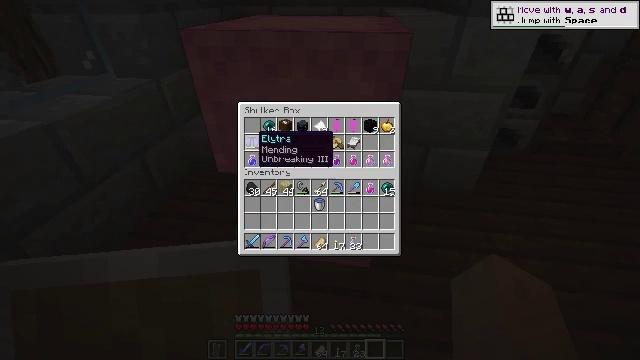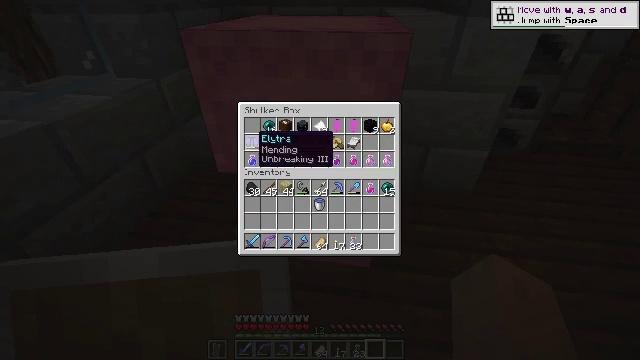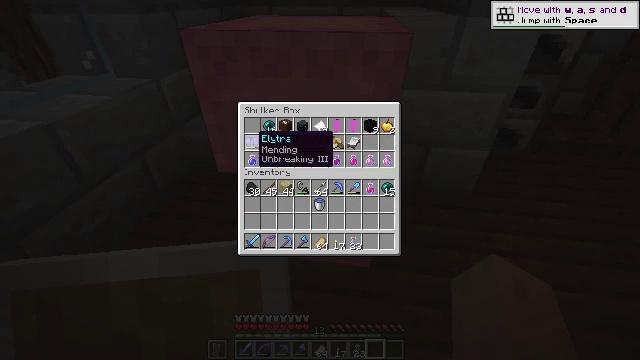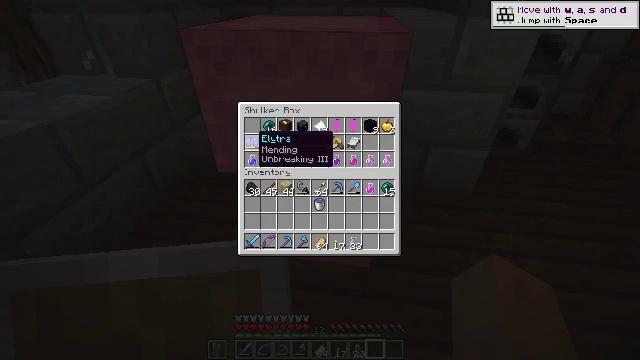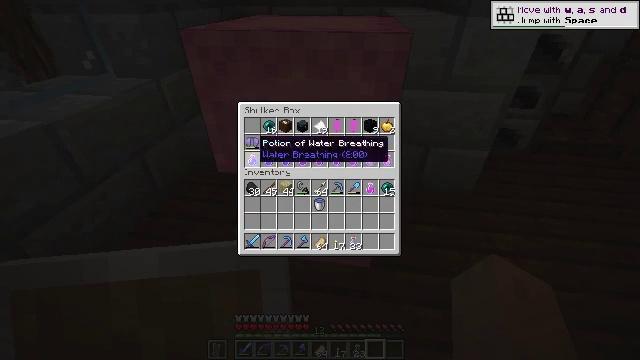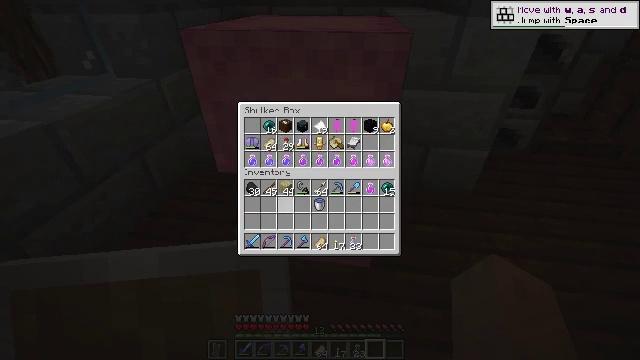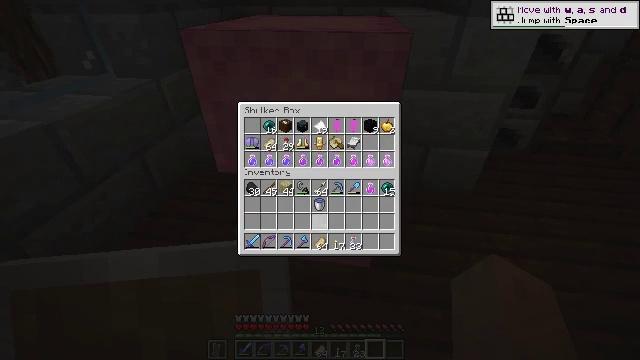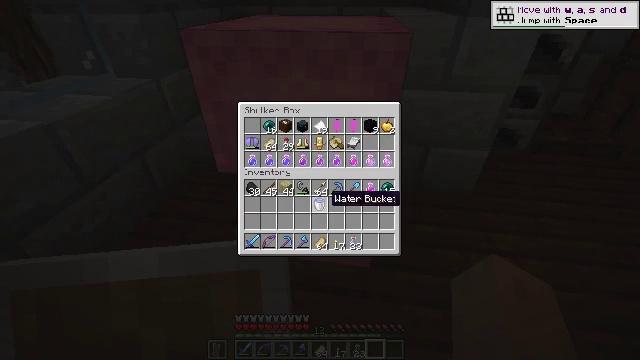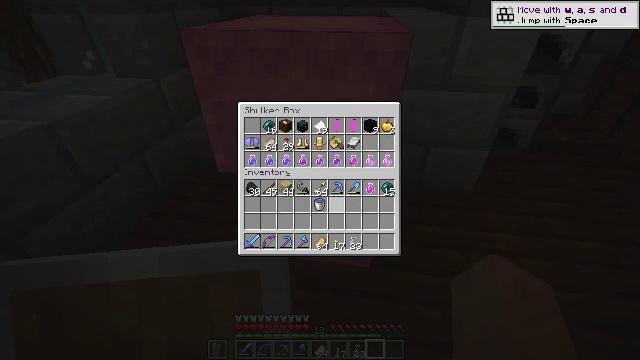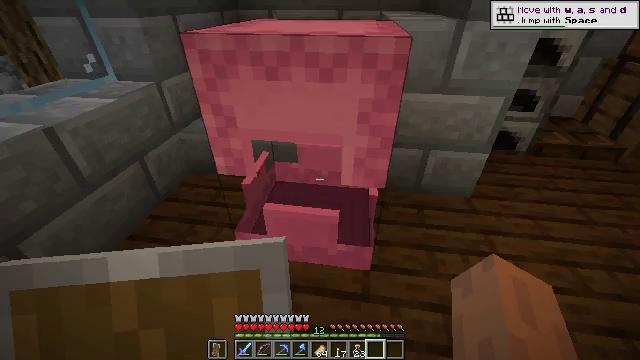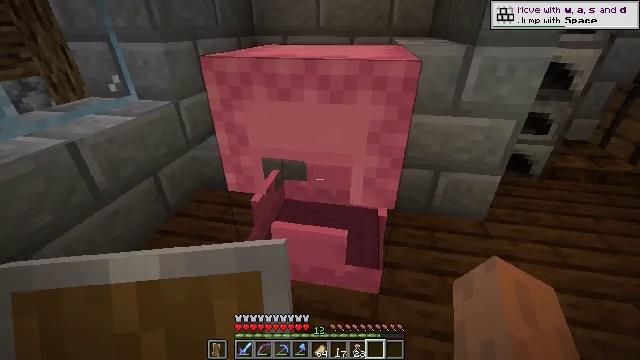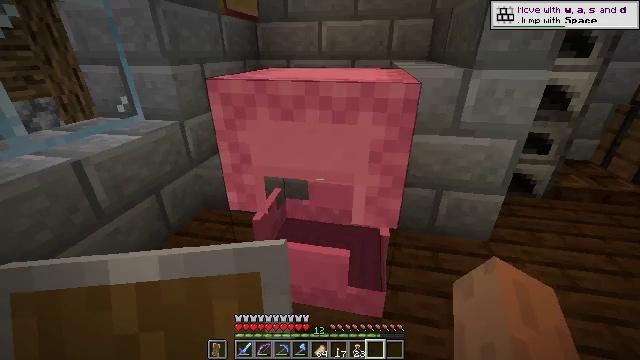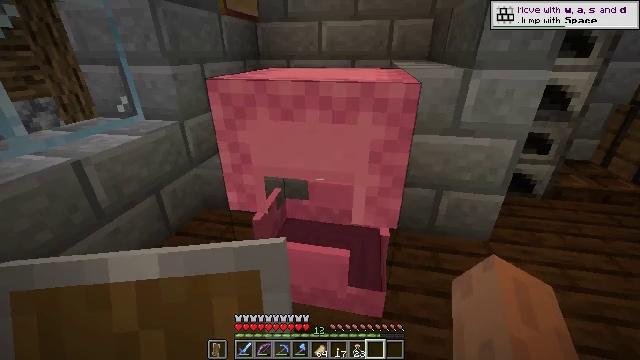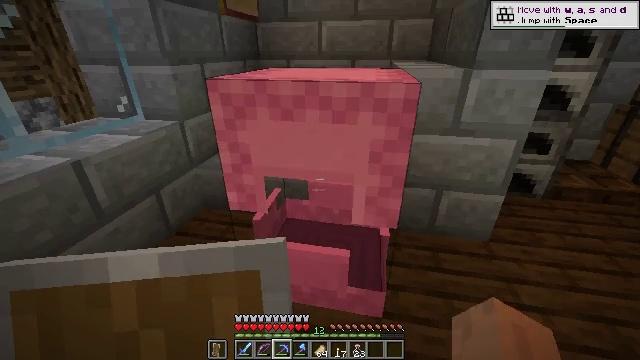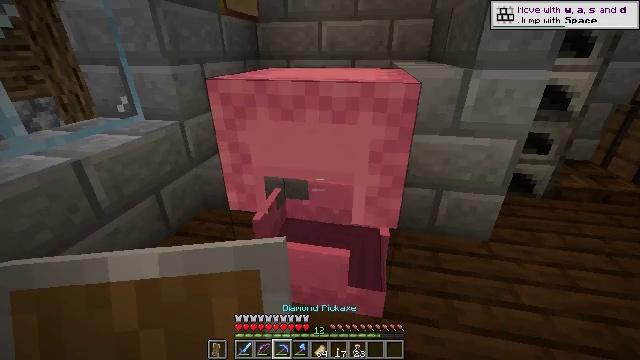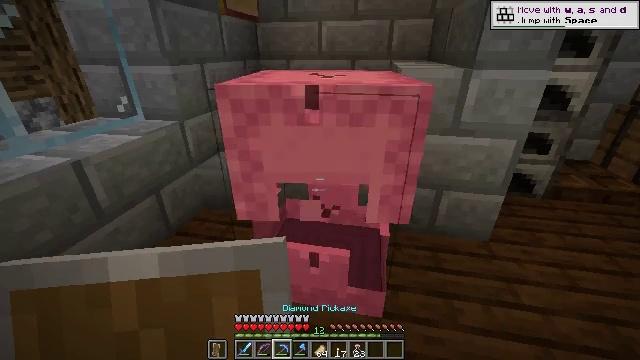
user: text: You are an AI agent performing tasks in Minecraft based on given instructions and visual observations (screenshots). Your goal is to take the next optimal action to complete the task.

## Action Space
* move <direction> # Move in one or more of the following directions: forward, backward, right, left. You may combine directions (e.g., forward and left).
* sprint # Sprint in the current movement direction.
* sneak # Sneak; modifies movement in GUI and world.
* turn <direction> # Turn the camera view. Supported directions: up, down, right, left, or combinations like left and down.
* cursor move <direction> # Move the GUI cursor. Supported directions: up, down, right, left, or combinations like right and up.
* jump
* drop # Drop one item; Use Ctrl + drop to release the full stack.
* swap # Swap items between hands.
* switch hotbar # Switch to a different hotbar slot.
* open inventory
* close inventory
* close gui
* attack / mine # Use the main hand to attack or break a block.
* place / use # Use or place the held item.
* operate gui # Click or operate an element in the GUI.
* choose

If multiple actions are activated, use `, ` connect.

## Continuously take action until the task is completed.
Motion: motion action
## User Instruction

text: Break the pink shulker box to move it.
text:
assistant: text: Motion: no_op
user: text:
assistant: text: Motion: no_op
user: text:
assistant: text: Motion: no_op
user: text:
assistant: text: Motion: no_op
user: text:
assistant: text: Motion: cursor move right and down
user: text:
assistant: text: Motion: cursor move right and down
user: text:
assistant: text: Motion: cursor move right and up
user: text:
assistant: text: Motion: cursor move up
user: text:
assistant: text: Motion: no_op
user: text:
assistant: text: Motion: turn left and up, close gui
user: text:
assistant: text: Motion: turn up
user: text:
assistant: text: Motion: no_op
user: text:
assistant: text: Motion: switch to hotbar 3
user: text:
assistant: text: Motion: switch to hotbar 3
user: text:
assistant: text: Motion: attack / mine
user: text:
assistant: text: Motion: attack / mine
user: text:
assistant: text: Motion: attack / mine
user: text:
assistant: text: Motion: attack / mine
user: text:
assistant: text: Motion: attack / mine
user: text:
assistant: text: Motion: attack / mine
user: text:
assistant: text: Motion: attack / mine
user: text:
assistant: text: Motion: attack / mine
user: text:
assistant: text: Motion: move forward
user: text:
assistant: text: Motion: no_op